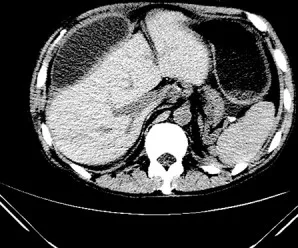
A: Axial CT noncontrasted image at the level of the porta hepatis obtained 18 weeks after index admission. There has been interval development of a loculated, thick walled fluid collection anterior to the liver. The perisplenic and perigastric fluid is no longer present.
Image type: radiology (ct)